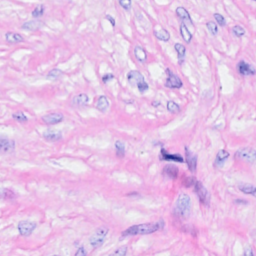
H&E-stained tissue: Breast